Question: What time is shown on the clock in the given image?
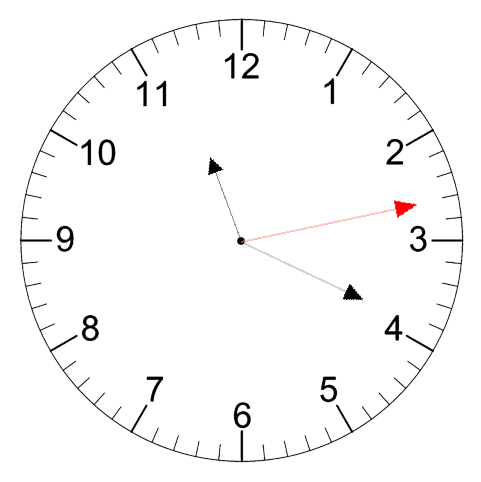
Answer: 11:19:13